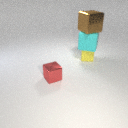
large cyan rubber cube below large brown metal cube